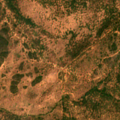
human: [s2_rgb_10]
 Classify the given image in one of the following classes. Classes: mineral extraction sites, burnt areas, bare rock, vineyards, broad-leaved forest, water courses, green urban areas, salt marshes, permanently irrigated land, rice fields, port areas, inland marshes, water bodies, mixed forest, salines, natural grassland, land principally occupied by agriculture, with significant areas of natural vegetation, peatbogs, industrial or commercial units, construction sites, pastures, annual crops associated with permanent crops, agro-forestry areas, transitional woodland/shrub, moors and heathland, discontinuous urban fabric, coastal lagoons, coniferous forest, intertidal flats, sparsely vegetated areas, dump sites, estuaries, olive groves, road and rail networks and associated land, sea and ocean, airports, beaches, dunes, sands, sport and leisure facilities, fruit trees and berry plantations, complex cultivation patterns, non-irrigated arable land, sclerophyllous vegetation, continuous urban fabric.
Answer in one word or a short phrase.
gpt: olive groves, agro-forestry areas, mixed forest